Question: I have got a problem where my class apparently is not being parsed correctly and the all files appear to be in place correctly.
Here is my hierarchy:
'''
|
|_'_includes'
|__classes
|___class.login.php
|___class.fmdb.php
|__'fm_api'
|___FileMaker.php
|
|_'public_html'
|__login.php
'''
(I hope that makes sense - the ones encapsulated in quotes are the folders)
My problem is that apparently my code is not getting parsed correctly and the browser is just showing the class code.
Here are my two classes where it reaches:
class.login.php:
'''
<?php
require_once ('config/config.constants.php');
require_once ('classes/class.fmdb.php');
/**
* Performs all the Login actions
*
* @author RichardC
*/
class Login {
protected $fm;
protected $fmdb;
public function __construct() {
$this->fm = new FileMaker(constant('FMDB_NAME'), constant('FMDB_IP'), constant('FMDB_USERNAME'), constant('FMDB_PASSWORD'));
$this->fmdb = new FMDB();
}
}
'''
class.fmdb.php:
'''
<?php
require_once ('fm_api/FileMaker.php');
/**
* Database interface for the Scheduler
*
* @author RichardC
*/
class FMDB {
/**
* Setting the class-wide variables
*/
protected $fm;
protected $layout = '';
protected $records = array();
public $lastObj = null;
/**
* The constructor of the class
*/
public function __construct() {
$this->fm = new FileMaker(FMDB_NAME, FMDB_IP, FMDB_USERNAME, FMDB_PASSWORD);
}
/**
* Returns an Error if there is one, for example: error 401 (record missing)
*
* @author RichardC
* @since 1.0
*
* @version 2.0
*
* @param obj $request_object
*
* @return int (error Code || 0 on no error)
*/
public static function isError($request_object) {
//The reason it returns 0 instead of false is due to the getCode() method, which will return the original error code so you can check if isError( $res ) > 0
return (FileMaker::isError($request_object) ? $request_object->getCode() : 0);
}
/**
* Selects data from a FileMaker Database
*
* @author RichardC
* @since 1.0
*
* @version 1.0
*
* @param string $layout
* @param array $arrSearchCriteria
* @param bool $recordId (true to get the Record ID or false to ignore)
*
* @example $objScheduler->select('someLayout', array( 'FieldName' => 'Value' ), true);
*
* @return array
*/
public function select($layout, $arrSearchCriteria) {
$arrOut = array();
if ((!is_array($arrSearchCriteria))) {
return false;
}
$findReq = $this->fm->newFindCommand($layout);
foreach ($arrSearchCriteria as $field => $value) {
$findReq->addFindCriterion($field, $value);
}
$results = $findReq->execute();
//Checks for an error
if ($this->isError($results) === 0) {
$records = $results->getRecords();
//Set the last layout used
$this->layout = $layout;
$this->lastObj = $records;
foreach ($records as $record) {
$arrOut[] = $record;
foreach ($record->getFields() as $field) {
$this->records[] = $field;
}
}
} else {
$arrOut['errorCode'] = $this->isError($results);
}
return $arrOut;
}
/**
* Secures a string using mysql_real_escape_string and htmlentities
*
* @author RichardC
* @since 1.0
*
* @version 1.0
*
* @param string $string
*
* @return string
*/
public function fm_escape_string($string) {
return mysql_real_escape_string(htmlentities($string));
}
/**
* Get the records returned by the Select in an array
*
* @author RichardC
* @since 1.0
*
* @version 1.0
*
* @return array
*/
public function getRecords() {
return $this->records;
}
/**
* Set fields by in the Layout with the given fields and values
*
* @author RichardC
* @since 1.0
*
* @version 1.2
*
* @param array $arrFields
*
* @note If you want to specify a layout, please use the update function.
*
* @return boolean
*/
public function setFields($arrFields) {
$blOut = false;
if ((!is_array($arrFields))) {
return false;
}
$layout = (empty($layout) ? ($this->layout) : ($layout));
$records = $this->lastObj;
// The record object is already initialised
if (isset($records) && !empty($records)) {
foreach ($records as $record) {
foreach ($arrFields as $fieldName => $value) {
$setFields[] = $record->setField($fieldName, $value);
}
}
$commit = $record->commit();
if ($this->isError($commit) === 0) {
$blOut = true;
} else {
return $this->isError($commit);
}
}
//Speed things up
unset($record, $commit, $fieldName, $value);
return $blOut;
}
/**
* Update the fields on a layout with specified data
*
* @author RichardC
* @since 1.0
*
* @version 1.0
*
* @param string $layout
* @param array $arrFields
* @param int $iRecordID
*
* @example $objFM->update('exampleLayout', array('Field1' => 'This is the data which Field1 will be updated with'), 1);
*
* @return boolean
*/
public function updateRecordByID($layout, $arrFields, $iRecordID) {
$blOut = false;
if (($layout == '') || (!is_array($arrFields)) || (!is_number($iRecordID))) {
return false;
}
$findReq = $this->fm->newFindCommand($layout);
//Loops through setting the where clause
foreach ($where as $field => $value) {
$findReq->addFindCriterion($field, '==' . $value);
}
$result = $findReq->execute();
//Checks for errors
if ($this->isError($result) === 0) {
$result = $this->fm->getRecordById($layout, $iRecordID);
//Loops through each result from the 'Select'
foreach ($records as $record) {
//Loops through all given fields and values, setting the fields to be said values
foreach ($arrRecords as $f => $v) {
$record->setField($f, $v);
}
$commit = $record->commit();
}
//Checking for errors
if ($this->isError($commit) === 0) {
$blOut = true;
} else {
return $this->isError($commit);
}
} else {
return $this->isError($result);
}
// Speed things up
unset($result, $commit, $record, $findReq);
return $blOut;
}
/**
* Inserts a record into the Table/Layout with the given data from $arrFields
*
* @author RichardC
* @since 1.0
*
* @version 1.0
*
* @param string $layout
* @param array $arrFields
*
* @return boolean
*/
public function insert($layout, $arrFields) {
$blOut = false;
if (($layout == '') || (!is_array($arrFields))) {
return false;
}
$addCmd = $this->fm->newAddCommand($layout, $arrFields);
$result = $addCmd->commit();
if ($this->isError($result) === 0) {
$blOut = true;
} else {
return $this->isError($result);
}
//Speed things up
unset($addCmd, $result);
return $blOut;
}
/**
* List Layout Names from Database
*
* @author RichardC
* @since 1.0
*
* @version 1.0
*
* @return array
*/
public function get_layout_names() {
return $this->fm->listLayouts();
}
/**
* Alias of the select function
*
* @author RichardC
* @since 1.0
*
* @version 1.0
*
* @param string $layout
* @param array $arrSearchCriteria
*
* @return array
*/
public function find($layout, $arrSearchCriteria) {
return $this->select($layout, $arrSearchCriteria);
}
/**
* Returns the number of rows in a given query
*
* @author RichardC
* @since 1.0
*
* @version 1.0
*
* @param array $arrResult
*
* @return int
*/
public function fm_num_rows($arrResult) {
return (!is_array($arrResult) ? 0 : count($arrResult));
}
/**
* Runs a script on the server from the web
*
* @author RichardC
* @since 1.0
*
* @version 1.0
*
* @param string $layout
* @param string $scriptName
* @param array $params (Optional depending on the script params that you wish to execute)
*
* return boolean
*/
public function runScript($layout, $scriptName, $params = array()) {
$blOut = false;
if ((empty($layout)) || (empty($scriptName))) {
return $blOut;
}
if ($this->fm->newPerformScriptCommand($layout, $scriptName, $params)) {
$blOut = true;
}
return $blOut;
}
/**
* Rec-ID (FileMaker Record ID hidden field)
*
* LayoutName, Field Value, FieldName
*/
public function getLastID() {
}
public function delete($layout, $iRecordID) {
// Example from $this->update :: $result = $this->fm->getRecordById($layout, $iRecordID);
}
/**
* Gets the record ID from the current record
*
* @author RichardC
* @since 1.0
*
* @return int
*/
public function getRecordId() {
return $this->lastObj->getRecordId();
}
}
?>
'''
And this is what gets returned when I call the functions:

For reasons that some of this is confidential due to its nature I cannot show you all of the code, but any suggestions on why this may be happening would be a great help!
Thanks!
Sorry, the code I show are only snippets of each class. I cannot post the full class code as it is a work-related project.
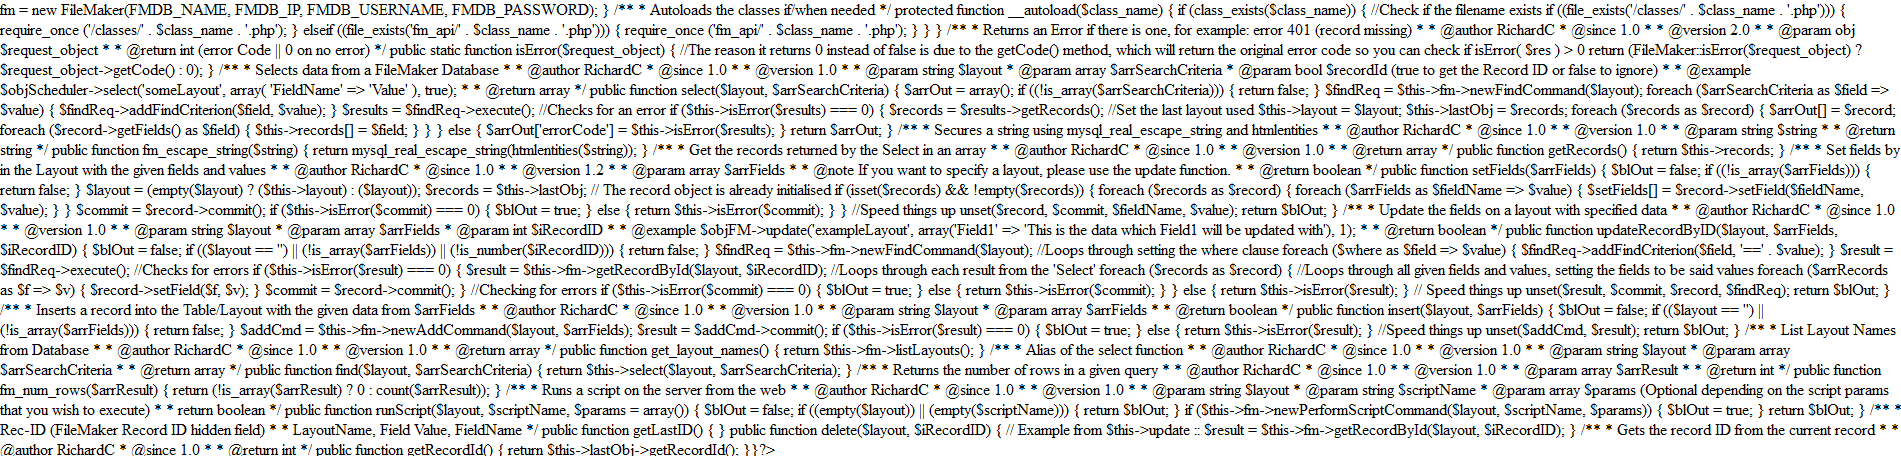
Answer: you have no closing php tag? ?>, although it's optional it might be necessary since your including other files.